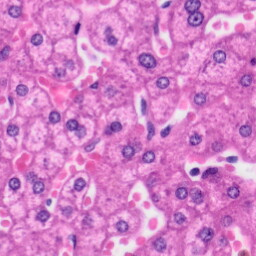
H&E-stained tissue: Liver